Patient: sex M, age 31
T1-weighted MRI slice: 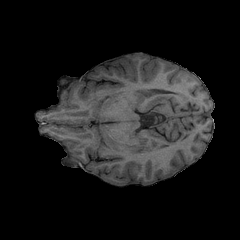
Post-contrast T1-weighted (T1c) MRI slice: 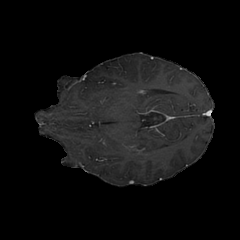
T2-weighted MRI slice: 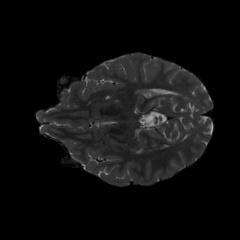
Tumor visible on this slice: no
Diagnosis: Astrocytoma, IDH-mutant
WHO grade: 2